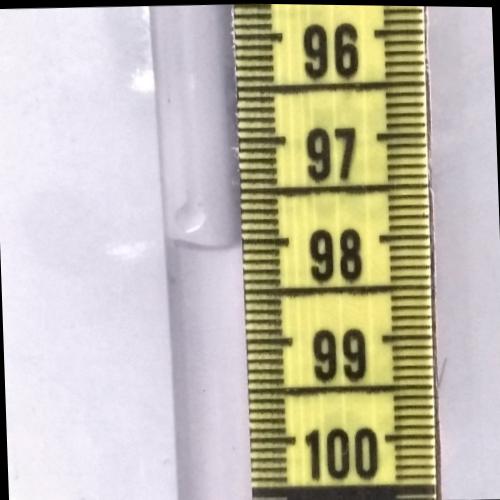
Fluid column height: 98.0 cm